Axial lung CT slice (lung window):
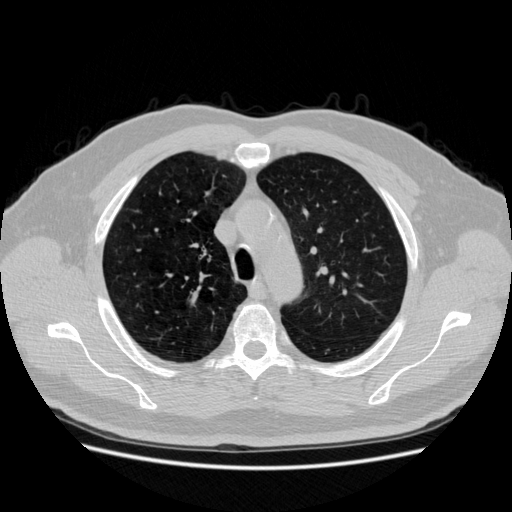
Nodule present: no